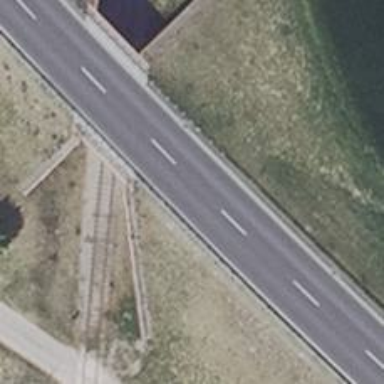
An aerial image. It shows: Motorway bridge with asphalt surface. It is part of trunk highway.